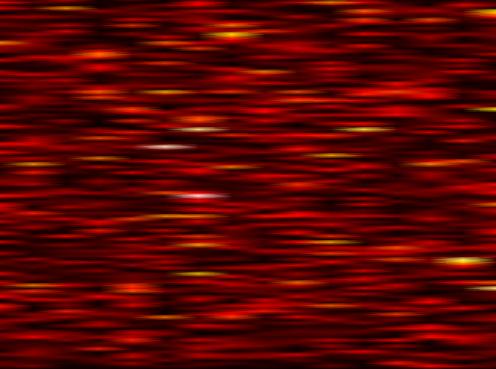
Label: FBMC